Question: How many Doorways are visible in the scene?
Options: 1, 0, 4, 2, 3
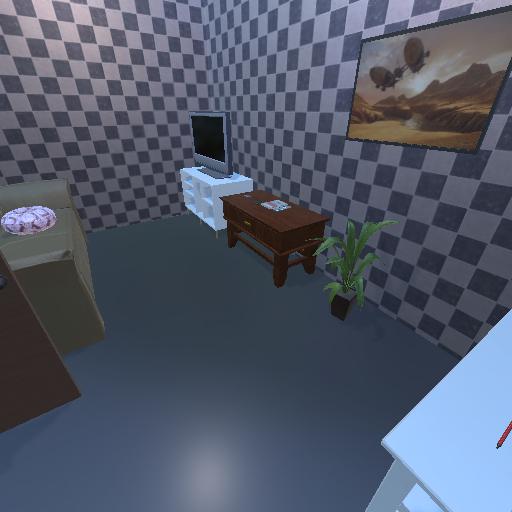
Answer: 1